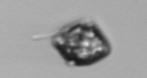
Label: Kryptoperidinium_triquetrum